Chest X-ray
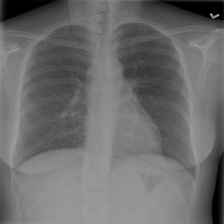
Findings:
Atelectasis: negative
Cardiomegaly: negative
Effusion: negative
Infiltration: negative
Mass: negative
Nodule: negative
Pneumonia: negative
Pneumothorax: negative
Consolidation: negative
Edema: negative
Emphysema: negative
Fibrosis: negative
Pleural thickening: negative
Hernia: negative